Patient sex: F
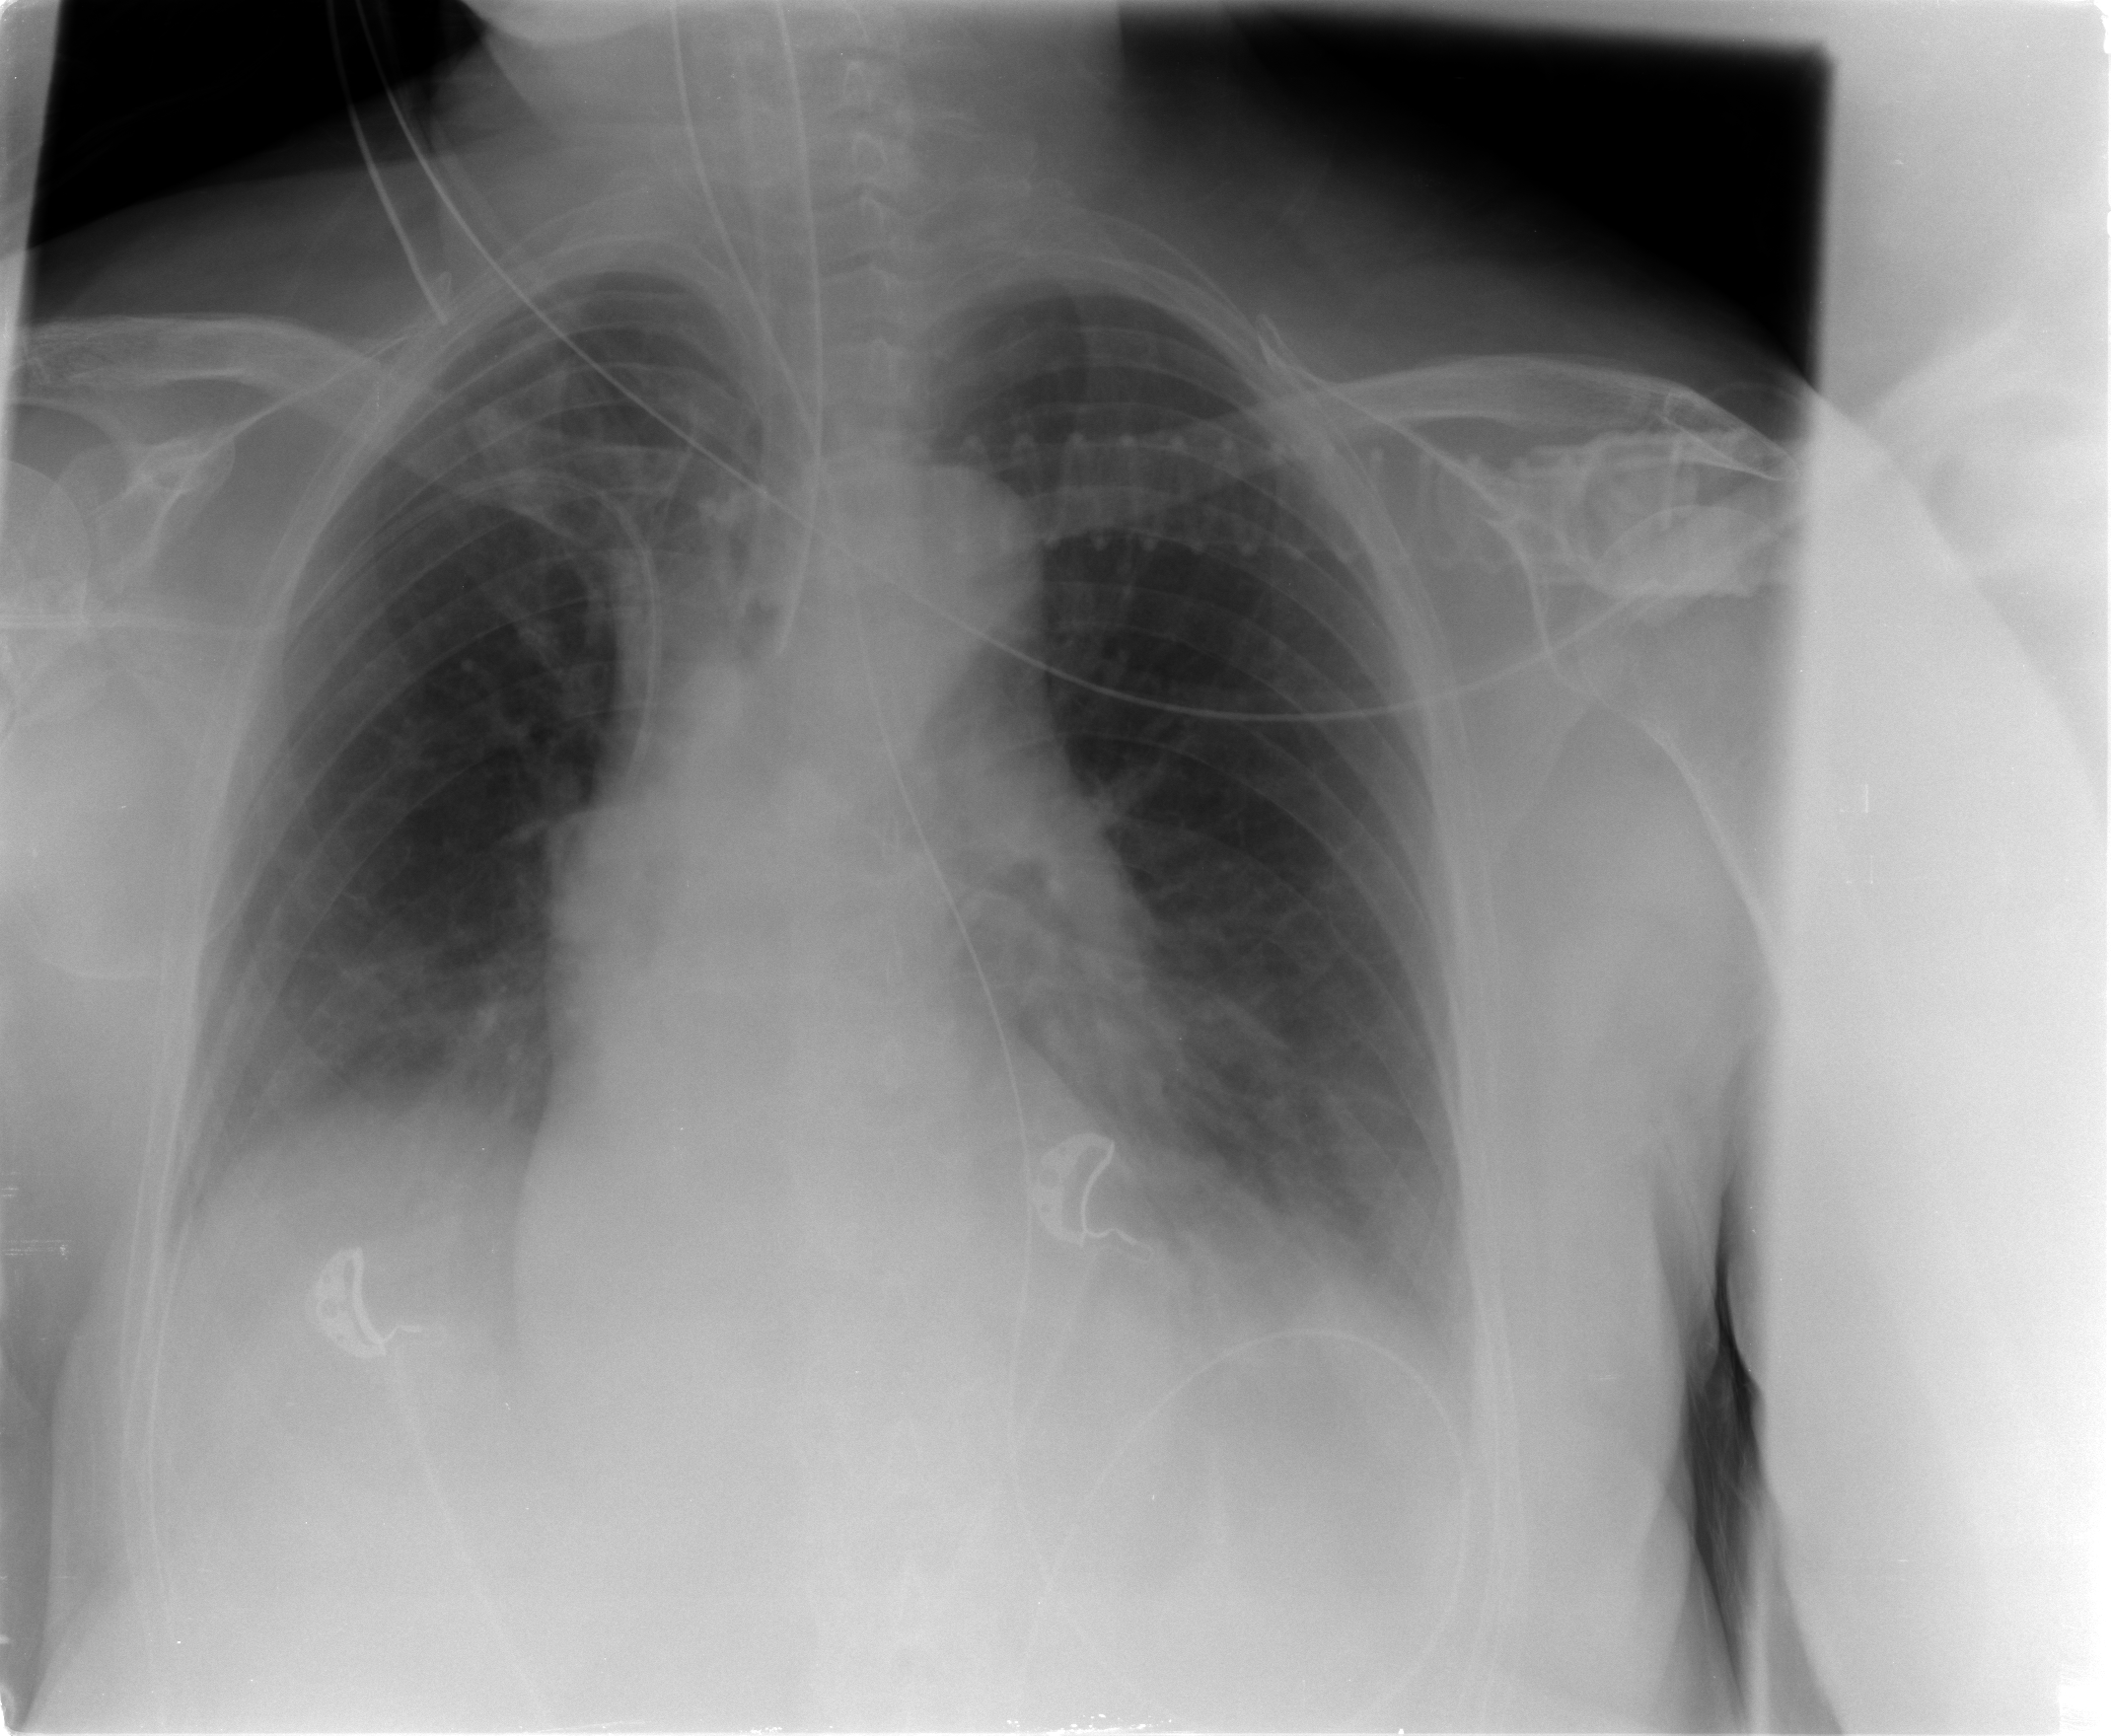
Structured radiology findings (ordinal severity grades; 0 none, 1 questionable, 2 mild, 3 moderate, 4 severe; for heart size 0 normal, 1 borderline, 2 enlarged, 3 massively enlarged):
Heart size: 0
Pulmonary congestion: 0
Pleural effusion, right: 2
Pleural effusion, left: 2
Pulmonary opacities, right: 0
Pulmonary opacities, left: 0
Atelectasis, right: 2
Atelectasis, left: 2